Question: Hello I would like to add a dynamic display with a number in my point.
As in the picture, I already have the icons on the map.
Adding the numbers in point?

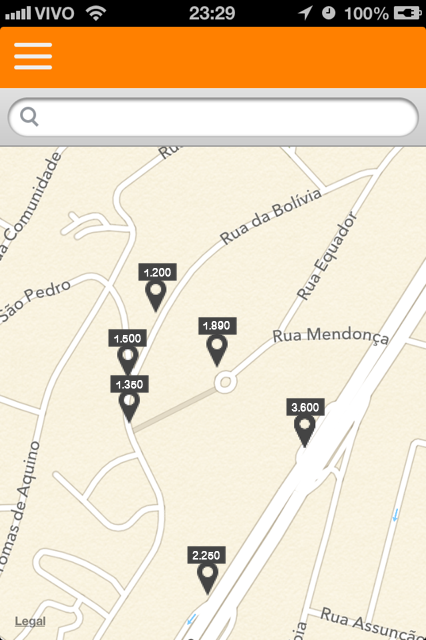
Answer: You may use <URL> to achieve such effect.
Simply create 9-patch out of your pin with empty rectangle above and make rectangle be the content.
Then use 'IconGenerator' to create a 'Bitmap' with your text and 9-patch like here:
'''
IconGenerator factory = new IconGenerator(context);
factory.setBackground(your9PatchDrawable);
factory.setContentView(textViewWithWith3Point600String);
Bitmap icon = factory.makeIcon();
'''
Then use this 'Bitmap' to set 'Marker's icon:
'''
map.addMarker(new MarkerOptions().icon(BitmapDescriptorFactory.fromBitmap(icon)...);
'''